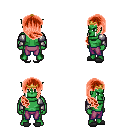
a pixel art fantasy rpg character, male body template, orc, green skin, steel arm armor, magenta pants, red right-swept hairstyle, gold tiara, gray slippers, four views (front, back, left, right), 2x2 character sprite sheet, small pixel art, hard edges, no anti-aliasing